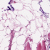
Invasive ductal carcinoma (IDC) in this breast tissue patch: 0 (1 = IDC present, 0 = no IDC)